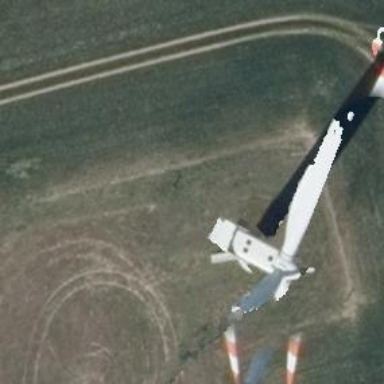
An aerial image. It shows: Wind generator powered by Vestas horizontal axis wind turbine.